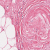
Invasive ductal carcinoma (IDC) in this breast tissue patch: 0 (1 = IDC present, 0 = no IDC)